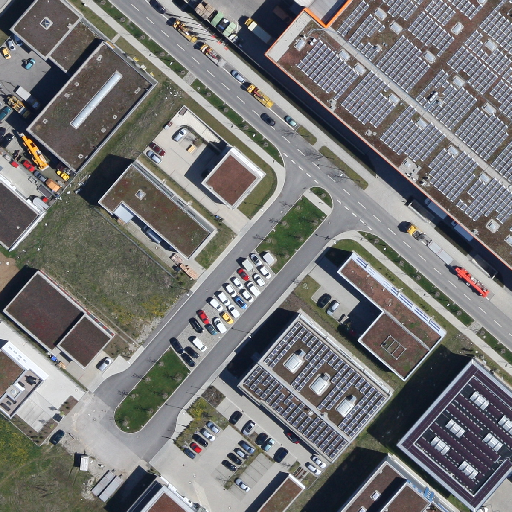
Referring expression: heavy-duty vehicle driving on the road